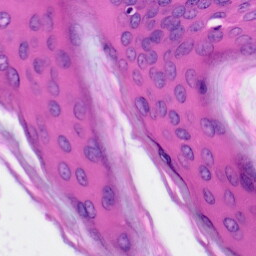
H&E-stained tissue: Skin